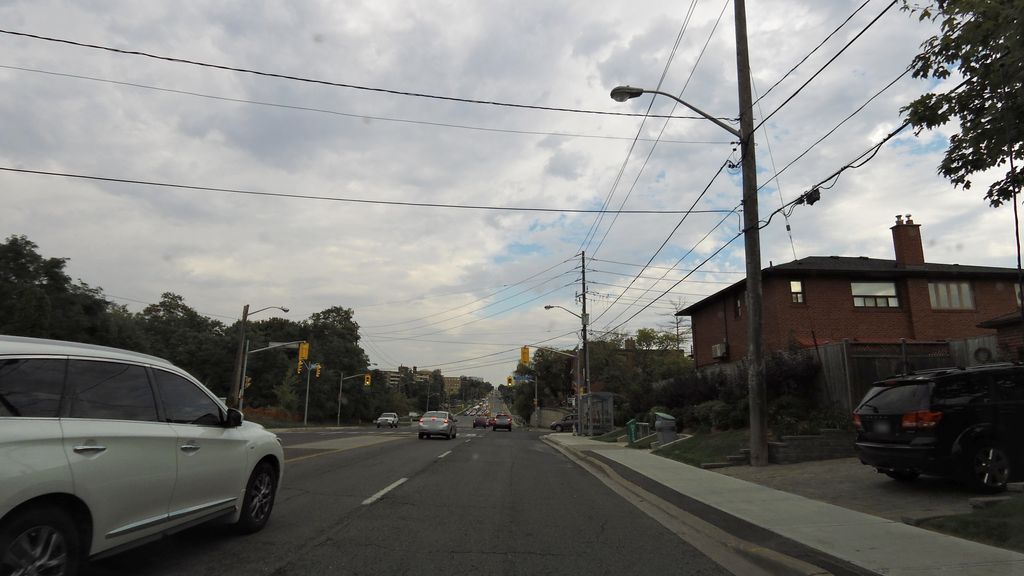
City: toronto